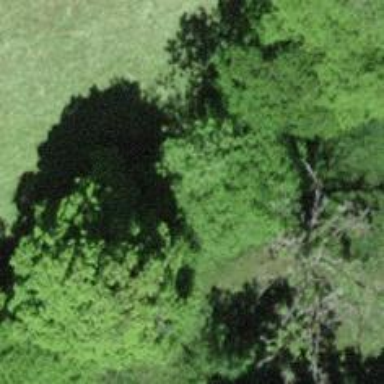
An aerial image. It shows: Agricultural area with broadleaved deciduous trees.